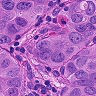
Metastatic tissue present: yes